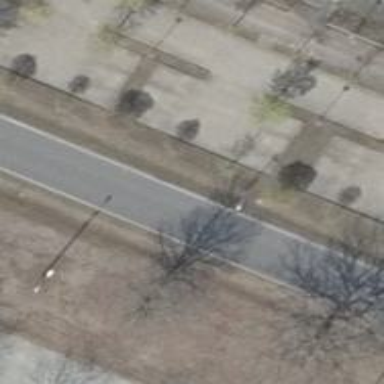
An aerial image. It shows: Asphalt parking aisle road for service vehicles.